Question: I'm making an forum using this tutorial <URL> and I encountered an error .
When I click edit profile , it suppose to point to this page instead I get an error(below)

'''
DoesNotExist at /forum/profile/1/
UserProfile matching query does not exist.
Request Method: GET
Request URL: http://127.0.0.1:8000/forum/profile/1/
Django Version: 1.4.3
Exception Type: DoesNotExist
Exception Value:
UserProfile matching query does not exist.
Traceback Switch to copy-and-paste view
C:\djcode\mysite
orumiews.py in profile
profile = UserProfile.objects.get(user=pk)
'''
I think this error mean , django can't receive my admin login .
This is part of my fbase.html
'''
<a href="{% url ben:profile user.pk %}">Edit profile</a>
'''
which point to my URLconf.
'''
from django.conf.urls import patterns,include,url
from django.contrib import admin
from django.conf import settings
urlpatterns = patterns('forum.views',
url(r'^$','main',name='main'),
url(r"^forum/(\d+)/$", "forum",name ="forum"),
url(r"^thread/(\d+)/$","thread",name = "thread"),
url(r"^post/(new_thread|reply)/(\d+)/$", "post",name = "post"),
url(r"^reply/(\d+)/$", "reply" , name ="reply"),
url(r"^new_thread/(\d+)/$", "new_thread" , name ="new_thread"),
url(r"^profile/(\d+)/$", "profile",name= "profile"),
)
'''
and into my view function
'''
def profile(request, pk):
"""Edit user profile."""
profile = UserProfile.objects.get(user=pk)
img = None
if request.method == "POST":
pf = ProfileForm(request.POST, request.FILES, instance=profile)
if pf.is_valid():
pf.save()
# resize and save image under same filename
imfn = pjoin(MEDIA_ROOT, profile.avatar.name)
im = PImage.open(imfn)
im.thumbnail((160,160), PImage.ANTIALIAS)
im.save(imfn, "JPEG")
else:
pf = ProfileForm(instance=profile)
if profile.avatar:
img = "/media/" + profile.avatar.name
return render_to_response("forum/profile.html", add_csrf(request, pf=pf, img=img))
'''
This is my models.py
'''
from django.db import models
from django.contrib.auth.models import User
from django.contrib import admin
from string import join
from mysite.settings import MEDIA_ROOT
class Forum(models.Model):
title = models.CharField(max_length=60)
def __unicode__(self):
return self.title
def num_posts(self):
return sum([t.num_posts() for t in self.thread_set.all()])
def last_post(self):
if self.thread_set.count():
last = None
for t in self.thread_set.all():
l = t.last_post()
if l:
if not last: last = l
elif l.created > last.created: last = l
return last
class Thread(models.Model):
title = models.CharField(max_length=60)
created = models.DateTimeField(auto_now_add=True)
creator = models.ForeignKey(User, blank=True, null=True)
forum = models.ForeignKey(Forum)
def __unicode__(self):
return unicode(self.creator) + " - " + self.title
def num_posts(self):
return self.post_set.count()
def num_replies(self):
return self.post_set.count() - 1
def last_post(self):
if self.post_set.count():
return self.post_set.order_by("created")[0]
class Post(models.Model):
title = models.CharField(max_length=60)
created = models.DateTimeField(auto_now_add=True)
creator = models.ForeignKey(User, blank=True, null=True)
thread = models.ForeignKey(Thread)
body = models.TextField(max_length=10000)
def __unicode__(self):
return u"%s - %s - %s" % (self.creator, self.thread, self.title)
def short(self):
return u"%s - %s
%s" % (self.creator, self.title, self.created.strftime("%b %d, %I:%M %p"))
short.allow_tags = True
### Admin
class ForumAdmin(admin.ModelAdmin):
pass
class ThreadAdmin(admin.ModelAdmin):
list_display = ["title", "forum", "creator", "created"]
list_filter = ["forum", "creator"]
class PostAdmin(admin.ModelAdmin):
search_fields = ["title", "creator"]
list_display = ["title", "thread", "creator", "created"]
class UserProfile(models.Model):
avatar = models.ImageField("Profile Pic", upload_to="images/", blank=True, null=True)
posts = models.IntegerField(default=0)
user = models.ForeignKey(User, unique=True)
def __unicode__(self):
return unicode(self.user)
'''
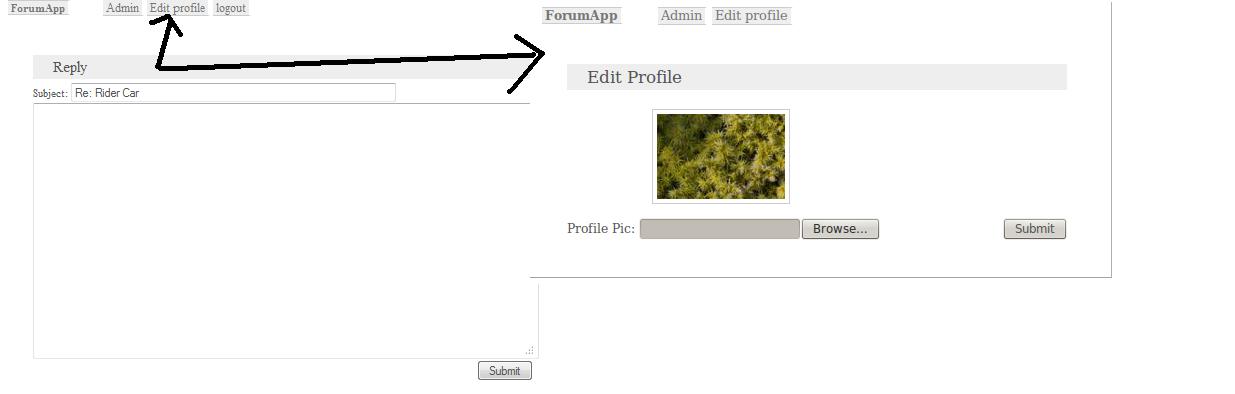
Answer: You forgot to put pk in your render:
'''
return render_to_response("forum/profile.html", add_csrf(request, pf=pf, 'profile': profile, img=img))
'''
In html:
'''
<a href="{% url ben:profile profile.id %}">Edit profile</a>
'''